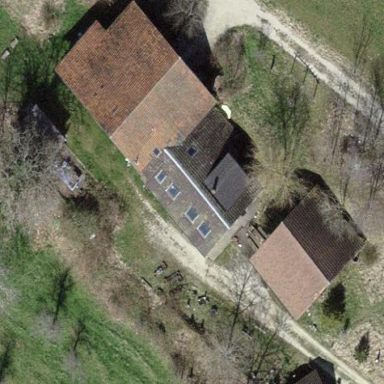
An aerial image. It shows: Farmyard area.